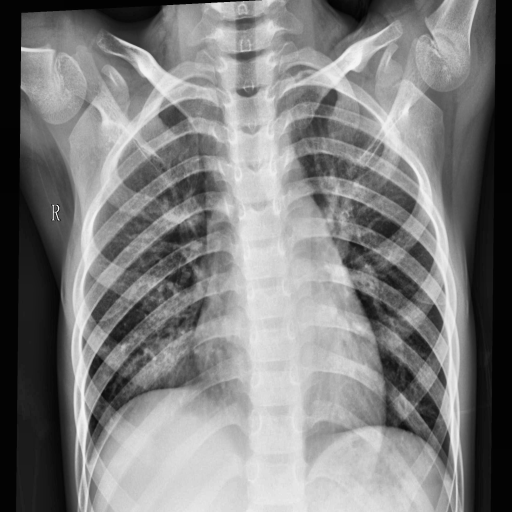
Finding: NORMAL